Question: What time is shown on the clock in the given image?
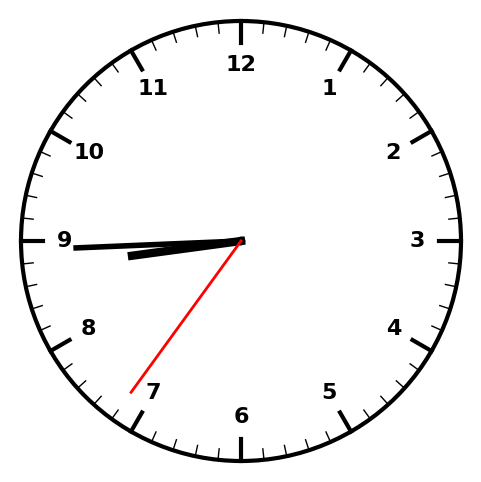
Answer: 08:44:36